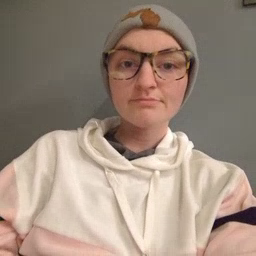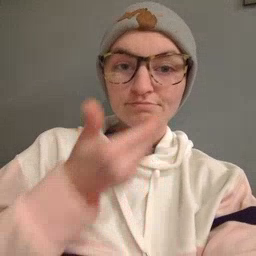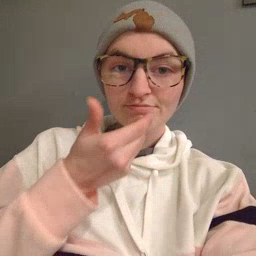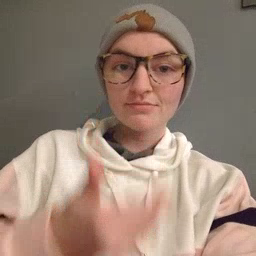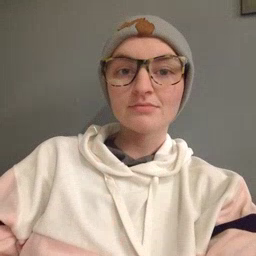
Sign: pizza